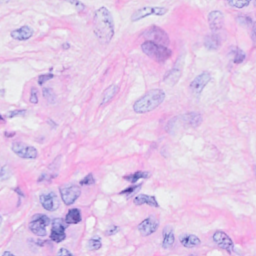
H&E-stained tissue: Breast